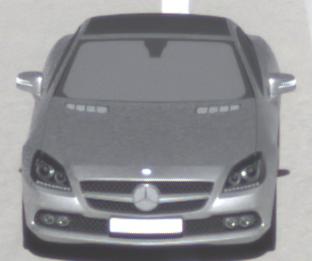
Make: Mercedes-Benz
Model: SLK 200
Detailed model: SLK-Class (172)
Model produced from: 2011/03
Model produced until: 2015/04
Doors: 2
Color: white
Road condition: dry road
Daytime: morning or afternoon
Contrast: high contrast